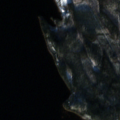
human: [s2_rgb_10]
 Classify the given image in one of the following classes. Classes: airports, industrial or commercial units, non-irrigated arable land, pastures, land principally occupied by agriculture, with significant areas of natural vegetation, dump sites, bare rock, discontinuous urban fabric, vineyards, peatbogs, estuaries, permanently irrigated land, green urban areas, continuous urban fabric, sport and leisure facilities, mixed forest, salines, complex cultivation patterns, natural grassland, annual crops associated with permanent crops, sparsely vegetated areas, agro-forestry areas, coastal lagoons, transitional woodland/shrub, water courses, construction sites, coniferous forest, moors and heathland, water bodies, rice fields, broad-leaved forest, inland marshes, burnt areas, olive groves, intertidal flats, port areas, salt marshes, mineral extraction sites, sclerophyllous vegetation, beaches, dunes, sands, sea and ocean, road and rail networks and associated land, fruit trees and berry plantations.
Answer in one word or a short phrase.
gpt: land principally occupied by agriculture, with significant areas of natural vegetation, coniferous forest, mixed forest, water bodies